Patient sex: M
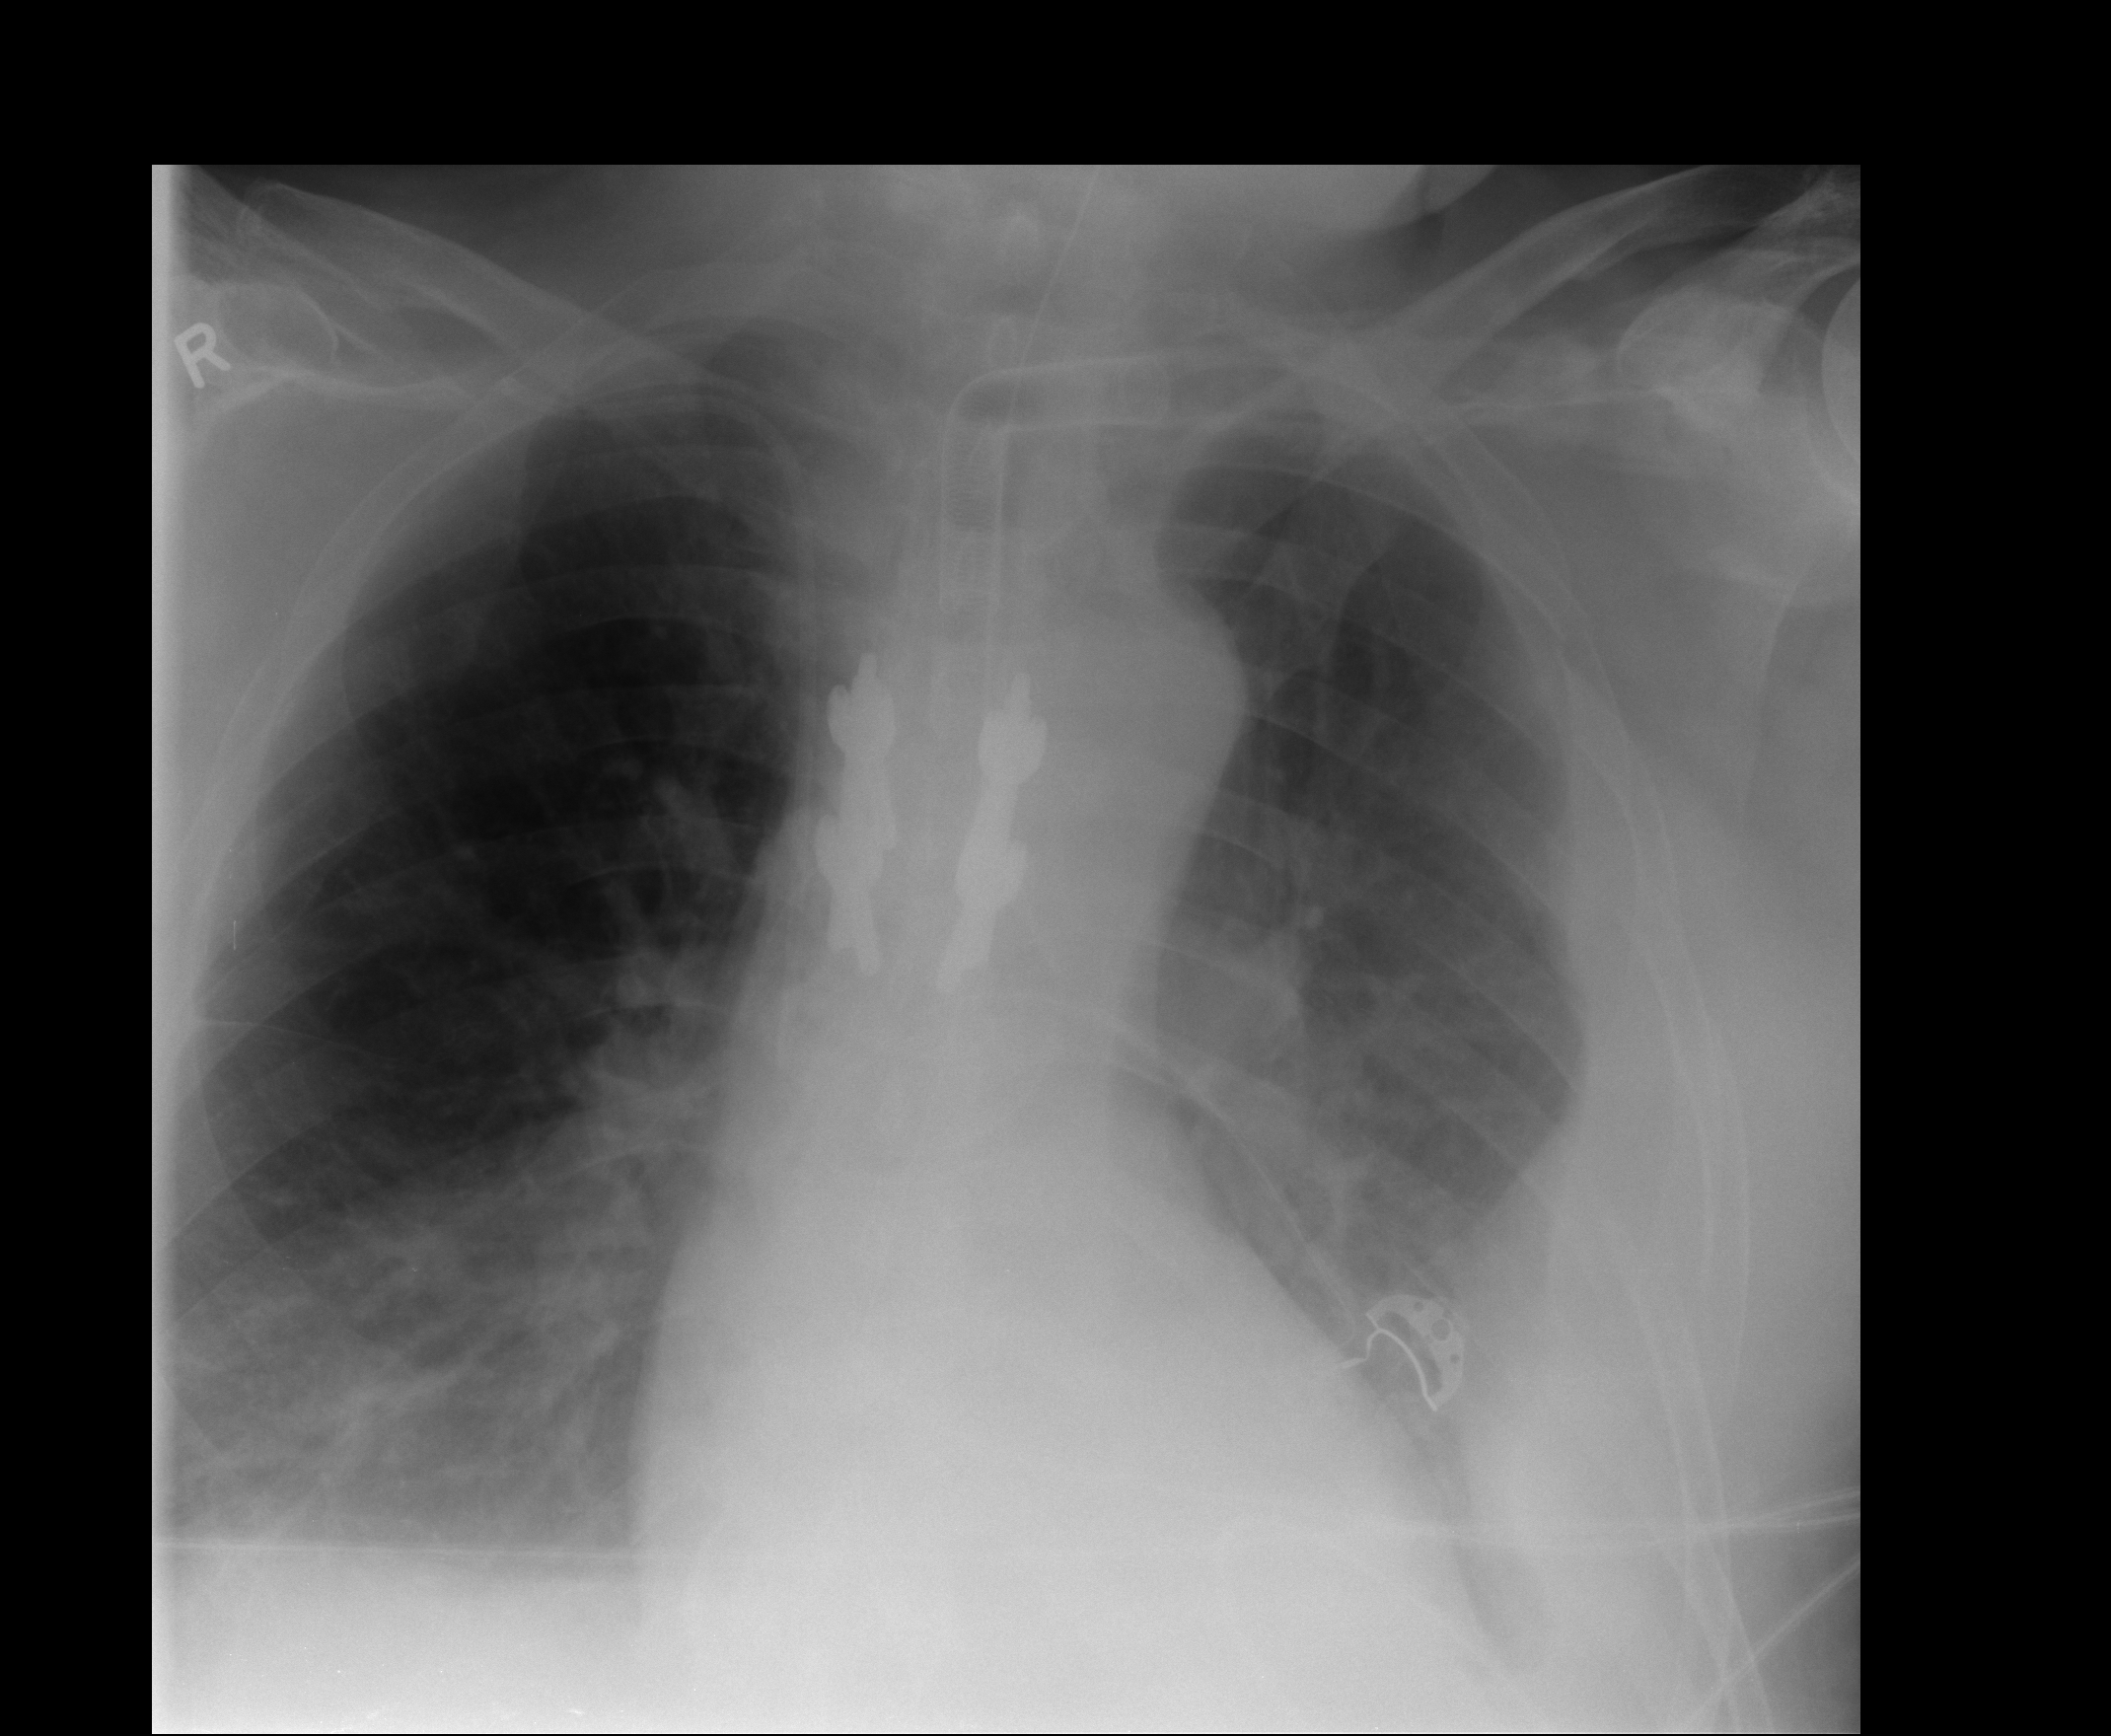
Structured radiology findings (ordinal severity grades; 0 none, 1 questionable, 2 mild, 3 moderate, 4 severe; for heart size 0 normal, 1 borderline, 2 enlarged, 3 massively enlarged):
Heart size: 2
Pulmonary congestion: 2
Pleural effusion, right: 2
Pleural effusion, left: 3
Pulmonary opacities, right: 1
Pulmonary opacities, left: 1
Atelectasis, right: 2
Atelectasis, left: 2